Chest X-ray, AP view. Patient: 53 years old, sex M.
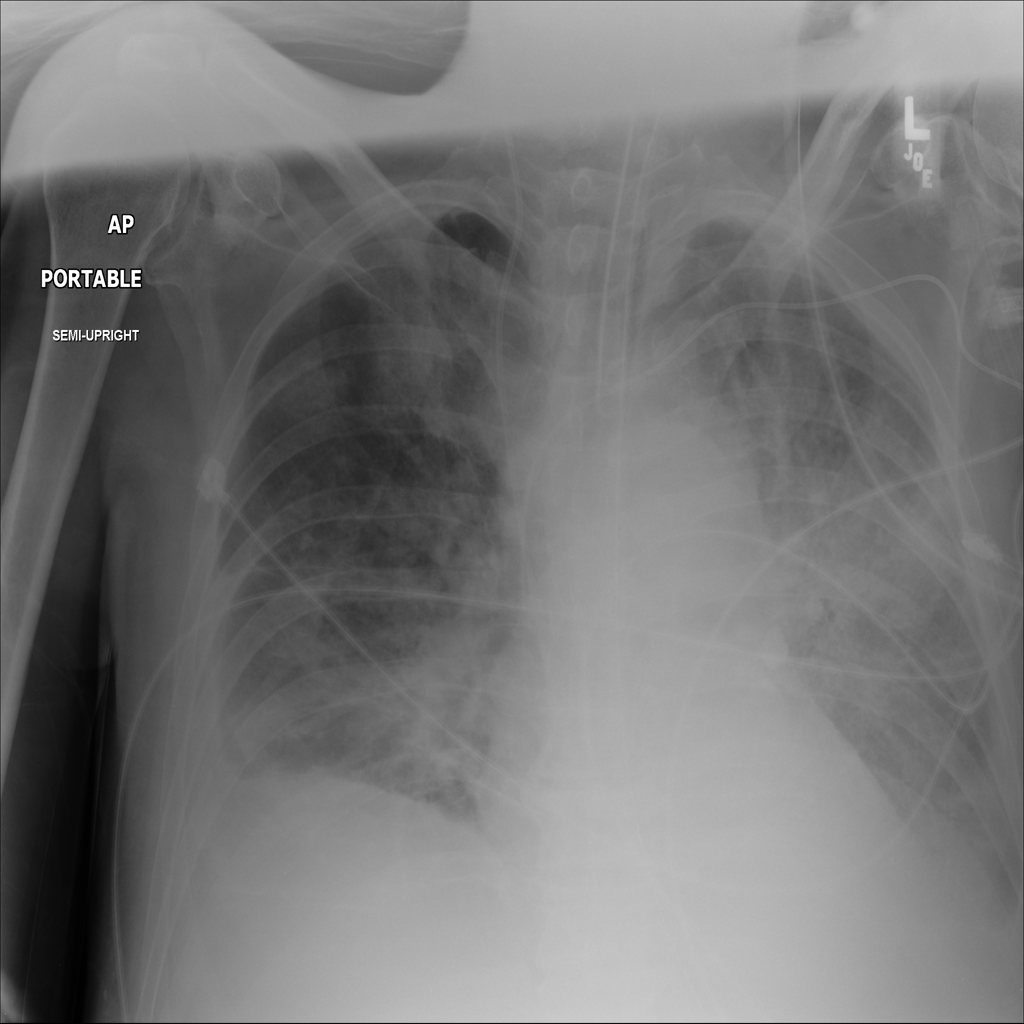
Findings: Consolidation, Effusion